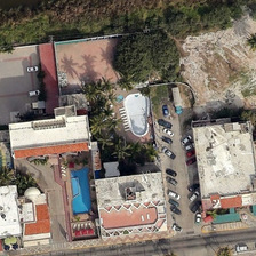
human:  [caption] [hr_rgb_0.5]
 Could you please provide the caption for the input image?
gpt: Behind the resort is a vast forest.

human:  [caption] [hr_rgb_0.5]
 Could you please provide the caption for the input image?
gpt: a lot of cars parked around the resort.

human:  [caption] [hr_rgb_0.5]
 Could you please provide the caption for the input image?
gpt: A lot of cars are parked around the resort.

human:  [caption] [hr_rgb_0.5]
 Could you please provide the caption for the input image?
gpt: Many cars parked at the resort.

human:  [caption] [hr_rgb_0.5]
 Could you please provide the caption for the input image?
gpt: The vast forest behind the resort.